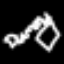
Label: diamond